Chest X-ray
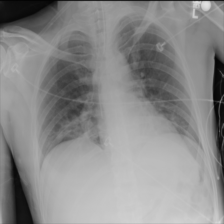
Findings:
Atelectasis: negative
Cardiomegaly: negative
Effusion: negative
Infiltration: positive
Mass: negative
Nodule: negative
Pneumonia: negative
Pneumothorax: negative
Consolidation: negative
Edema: negative
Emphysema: negative
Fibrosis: negative
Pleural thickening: negative
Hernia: negative